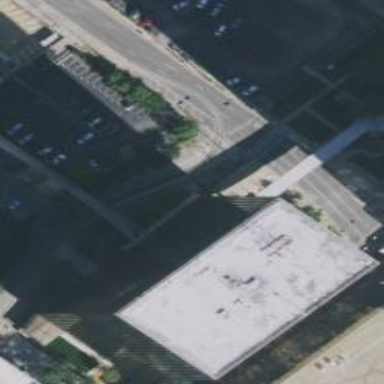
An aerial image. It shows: Commercial building with brown exterior.